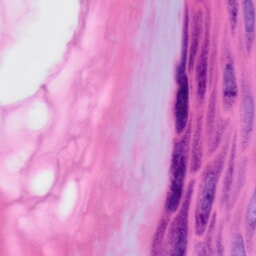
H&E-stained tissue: Skin